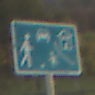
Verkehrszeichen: BeginnVerkehrsberuhigterBereich
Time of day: SunriseSunset
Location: Outdoor (Nature)
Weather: PartlyCloudy
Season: NotSpecified
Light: Natural